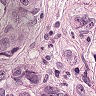
Metastatic tissue present: yes